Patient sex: M
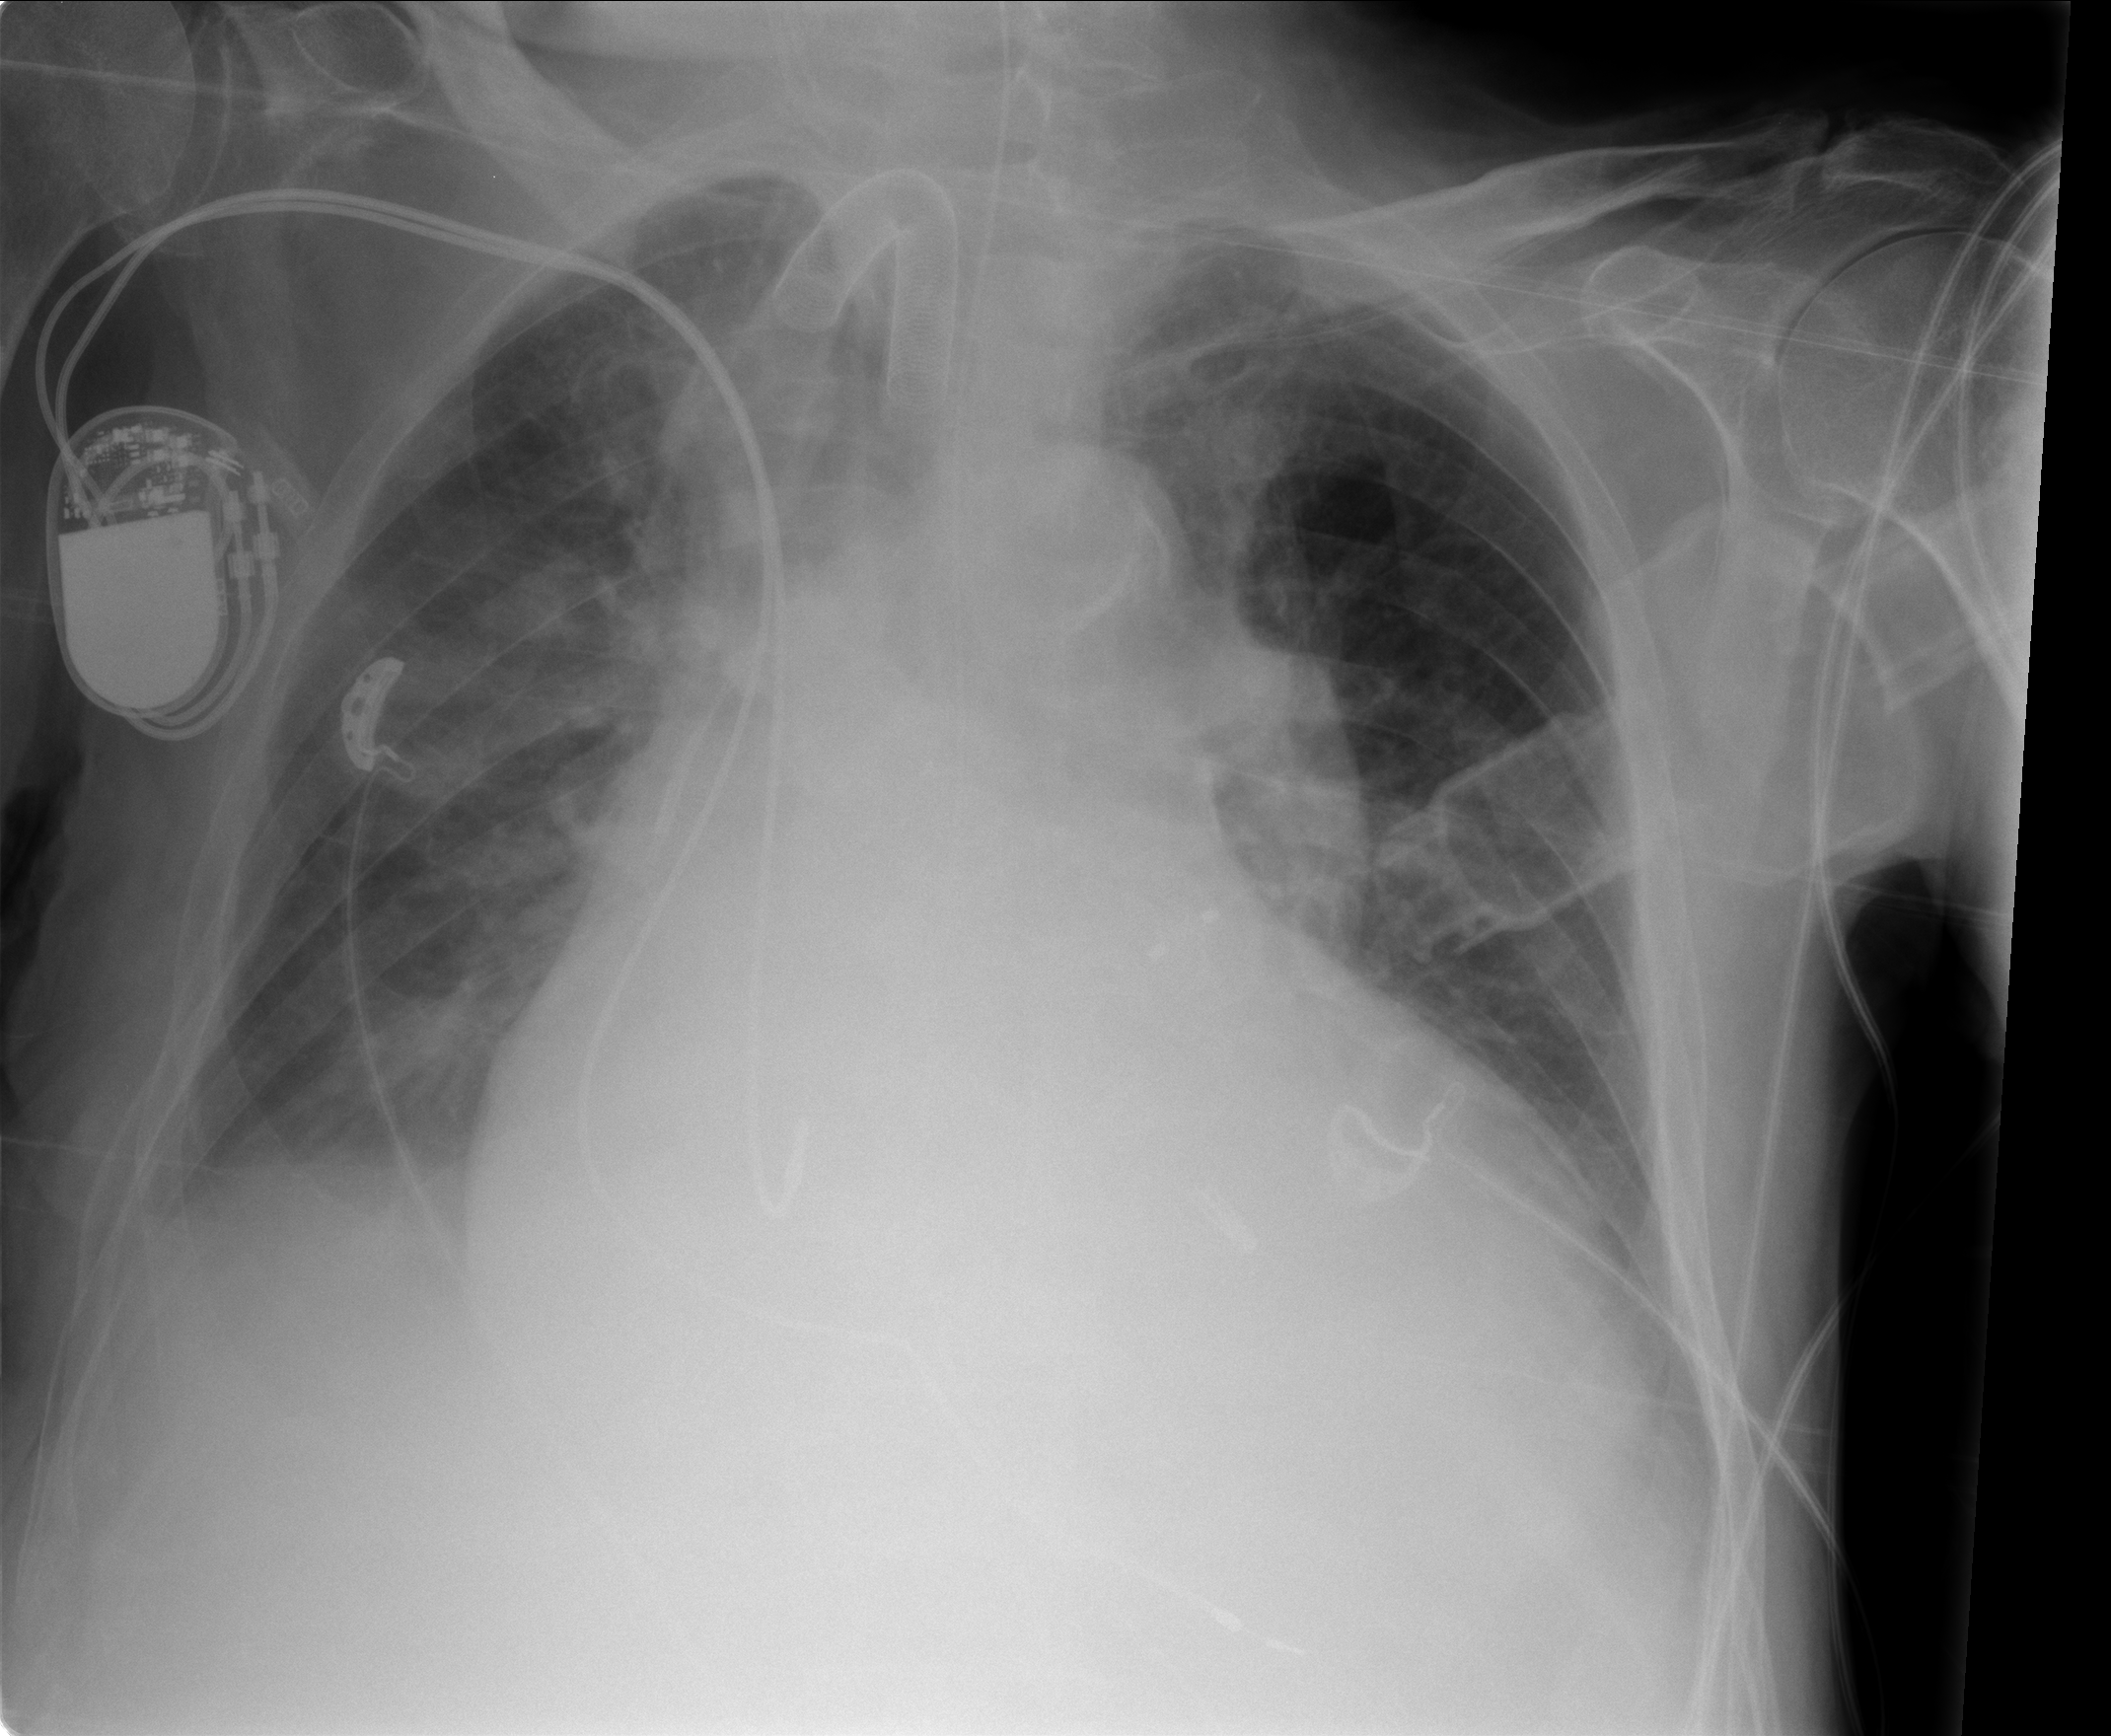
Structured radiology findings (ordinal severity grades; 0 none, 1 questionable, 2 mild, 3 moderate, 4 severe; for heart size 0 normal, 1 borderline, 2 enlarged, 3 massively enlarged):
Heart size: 3
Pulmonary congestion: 3
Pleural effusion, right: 1
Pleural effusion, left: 1
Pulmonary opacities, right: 2
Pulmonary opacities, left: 2
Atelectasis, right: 0
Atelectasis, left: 0